Field crop: maize
Growth stage: 2
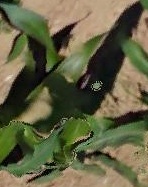
Species: maize